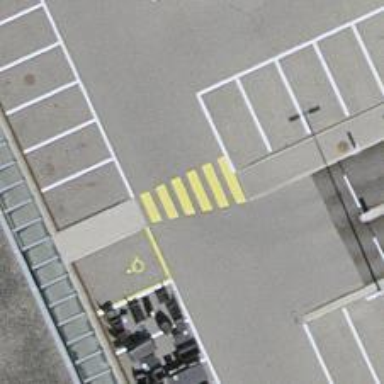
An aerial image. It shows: Uncontrolled zebra crossing with markings on the road.